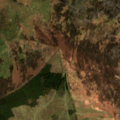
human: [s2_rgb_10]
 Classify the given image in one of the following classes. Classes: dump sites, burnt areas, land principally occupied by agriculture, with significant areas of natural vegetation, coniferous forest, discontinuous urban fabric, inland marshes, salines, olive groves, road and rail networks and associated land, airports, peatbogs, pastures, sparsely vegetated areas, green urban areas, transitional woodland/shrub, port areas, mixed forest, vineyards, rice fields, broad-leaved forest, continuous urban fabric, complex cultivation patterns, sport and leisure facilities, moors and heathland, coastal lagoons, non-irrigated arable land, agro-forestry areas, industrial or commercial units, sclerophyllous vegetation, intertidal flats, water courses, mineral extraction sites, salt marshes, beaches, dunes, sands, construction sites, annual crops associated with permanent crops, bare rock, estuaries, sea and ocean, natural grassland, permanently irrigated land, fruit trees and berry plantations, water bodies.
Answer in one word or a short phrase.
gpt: moors and heathland, transitional woodland/shrub, peatbogs